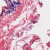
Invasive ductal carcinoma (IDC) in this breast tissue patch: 0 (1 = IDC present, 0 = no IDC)